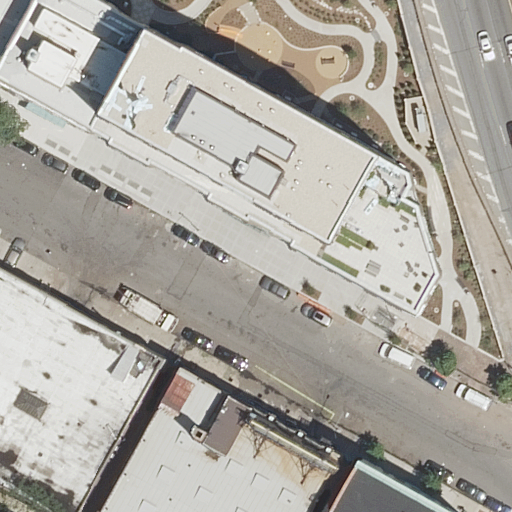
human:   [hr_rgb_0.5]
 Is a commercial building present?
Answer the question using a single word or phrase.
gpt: no

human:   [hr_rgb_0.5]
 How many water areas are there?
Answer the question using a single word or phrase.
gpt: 0

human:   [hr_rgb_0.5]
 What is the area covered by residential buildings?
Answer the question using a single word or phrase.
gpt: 4169m2

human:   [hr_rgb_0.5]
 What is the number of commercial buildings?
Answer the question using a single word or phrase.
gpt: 0

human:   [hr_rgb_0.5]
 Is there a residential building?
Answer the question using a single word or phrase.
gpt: yes

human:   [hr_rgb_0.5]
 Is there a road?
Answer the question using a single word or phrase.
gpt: yes

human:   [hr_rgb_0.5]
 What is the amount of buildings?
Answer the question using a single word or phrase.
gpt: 5

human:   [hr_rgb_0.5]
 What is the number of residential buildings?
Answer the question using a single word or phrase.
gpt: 5

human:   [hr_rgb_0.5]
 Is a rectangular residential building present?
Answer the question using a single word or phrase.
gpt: yes

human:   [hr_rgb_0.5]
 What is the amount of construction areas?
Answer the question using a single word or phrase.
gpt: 0

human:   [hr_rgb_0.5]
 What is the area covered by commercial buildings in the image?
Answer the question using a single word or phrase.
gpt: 0m2

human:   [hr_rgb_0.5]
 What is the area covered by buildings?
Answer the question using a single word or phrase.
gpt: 4169m2

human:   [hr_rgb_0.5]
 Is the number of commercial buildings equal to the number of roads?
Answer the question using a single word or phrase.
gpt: no

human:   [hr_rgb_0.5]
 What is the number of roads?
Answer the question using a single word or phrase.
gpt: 3

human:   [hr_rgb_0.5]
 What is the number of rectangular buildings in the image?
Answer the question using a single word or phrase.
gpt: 4

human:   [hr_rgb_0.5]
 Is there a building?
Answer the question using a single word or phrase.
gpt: yes

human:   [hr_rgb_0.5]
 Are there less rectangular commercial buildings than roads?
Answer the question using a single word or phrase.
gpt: yes

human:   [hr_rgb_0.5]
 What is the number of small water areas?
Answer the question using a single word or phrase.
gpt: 0

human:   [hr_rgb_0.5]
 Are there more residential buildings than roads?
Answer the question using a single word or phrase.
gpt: yes

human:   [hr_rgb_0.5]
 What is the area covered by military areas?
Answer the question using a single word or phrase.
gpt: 0m2

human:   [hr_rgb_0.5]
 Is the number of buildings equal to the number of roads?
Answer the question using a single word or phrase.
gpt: no

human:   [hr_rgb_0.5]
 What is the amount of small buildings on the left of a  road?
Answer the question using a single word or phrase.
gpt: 1

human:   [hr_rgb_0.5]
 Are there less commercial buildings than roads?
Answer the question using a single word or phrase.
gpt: yes

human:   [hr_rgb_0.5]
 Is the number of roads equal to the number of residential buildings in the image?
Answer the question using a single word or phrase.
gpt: no

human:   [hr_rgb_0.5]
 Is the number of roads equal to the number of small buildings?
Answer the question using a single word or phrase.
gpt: no

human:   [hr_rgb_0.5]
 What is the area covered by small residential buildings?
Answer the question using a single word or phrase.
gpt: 93m2

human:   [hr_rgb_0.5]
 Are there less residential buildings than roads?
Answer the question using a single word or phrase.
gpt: no

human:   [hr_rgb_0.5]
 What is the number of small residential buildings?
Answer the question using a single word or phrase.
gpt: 1

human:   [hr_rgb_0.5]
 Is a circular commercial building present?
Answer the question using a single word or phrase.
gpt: no

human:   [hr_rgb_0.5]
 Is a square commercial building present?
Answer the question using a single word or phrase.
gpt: no

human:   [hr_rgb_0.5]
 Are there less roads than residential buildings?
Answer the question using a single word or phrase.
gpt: yes

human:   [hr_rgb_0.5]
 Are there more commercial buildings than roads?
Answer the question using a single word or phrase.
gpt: no

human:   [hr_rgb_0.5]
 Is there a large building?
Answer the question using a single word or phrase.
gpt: yes

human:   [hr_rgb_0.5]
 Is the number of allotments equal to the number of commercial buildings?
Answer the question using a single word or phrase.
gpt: yes

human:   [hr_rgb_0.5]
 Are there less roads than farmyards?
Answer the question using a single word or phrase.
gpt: no

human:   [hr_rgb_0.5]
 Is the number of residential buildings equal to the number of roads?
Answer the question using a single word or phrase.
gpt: no

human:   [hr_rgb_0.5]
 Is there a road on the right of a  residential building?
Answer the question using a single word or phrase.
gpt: yes

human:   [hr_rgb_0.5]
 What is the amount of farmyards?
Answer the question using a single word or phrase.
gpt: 0

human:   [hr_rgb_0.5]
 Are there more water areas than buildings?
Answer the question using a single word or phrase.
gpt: no

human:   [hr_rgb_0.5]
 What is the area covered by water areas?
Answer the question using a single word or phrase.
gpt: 0m2

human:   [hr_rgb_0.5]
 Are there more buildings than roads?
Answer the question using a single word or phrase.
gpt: yes

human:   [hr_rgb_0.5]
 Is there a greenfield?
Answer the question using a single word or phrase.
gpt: no

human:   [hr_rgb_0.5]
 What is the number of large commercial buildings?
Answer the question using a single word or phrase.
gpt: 0

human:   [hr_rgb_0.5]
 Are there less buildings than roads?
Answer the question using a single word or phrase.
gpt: no

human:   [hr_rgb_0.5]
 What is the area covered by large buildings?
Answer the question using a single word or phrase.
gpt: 4076m2

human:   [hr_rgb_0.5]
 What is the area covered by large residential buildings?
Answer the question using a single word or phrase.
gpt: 4076m2

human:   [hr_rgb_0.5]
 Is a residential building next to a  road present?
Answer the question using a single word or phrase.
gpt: yes

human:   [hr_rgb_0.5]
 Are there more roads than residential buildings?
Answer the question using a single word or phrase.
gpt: no

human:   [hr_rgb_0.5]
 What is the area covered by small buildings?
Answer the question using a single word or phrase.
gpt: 93m2

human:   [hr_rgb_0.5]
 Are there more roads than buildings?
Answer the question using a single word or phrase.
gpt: no

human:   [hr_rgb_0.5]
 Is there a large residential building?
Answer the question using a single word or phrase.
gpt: yes

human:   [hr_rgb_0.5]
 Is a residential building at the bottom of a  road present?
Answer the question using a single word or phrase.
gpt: yes

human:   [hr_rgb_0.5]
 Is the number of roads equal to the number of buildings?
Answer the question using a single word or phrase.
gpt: no

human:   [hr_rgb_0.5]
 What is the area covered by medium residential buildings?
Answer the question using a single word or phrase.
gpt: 0m2

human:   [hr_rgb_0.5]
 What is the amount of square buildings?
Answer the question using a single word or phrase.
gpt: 0

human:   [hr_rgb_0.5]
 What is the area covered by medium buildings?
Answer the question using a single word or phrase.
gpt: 0m2

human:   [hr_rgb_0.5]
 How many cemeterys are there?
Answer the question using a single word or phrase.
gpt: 0

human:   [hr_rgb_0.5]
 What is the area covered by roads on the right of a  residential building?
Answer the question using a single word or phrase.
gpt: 0m2

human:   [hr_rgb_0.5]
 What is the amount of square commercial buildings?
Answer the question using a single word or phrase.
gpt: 0

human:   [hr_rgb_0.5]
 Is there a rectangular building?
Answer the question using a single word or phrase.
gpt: yes

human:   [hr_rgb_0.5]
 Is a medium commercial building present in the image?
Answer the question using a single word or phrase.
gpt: no

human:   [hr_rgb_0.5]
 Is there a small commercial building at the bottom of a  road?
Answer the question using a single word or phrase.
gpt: no

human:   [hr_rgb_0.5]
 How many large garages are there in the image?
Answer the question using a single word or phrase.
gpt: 0

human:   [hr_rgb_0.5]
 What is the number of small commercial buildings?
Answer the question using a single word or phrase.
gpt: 0